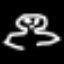
Label: frog